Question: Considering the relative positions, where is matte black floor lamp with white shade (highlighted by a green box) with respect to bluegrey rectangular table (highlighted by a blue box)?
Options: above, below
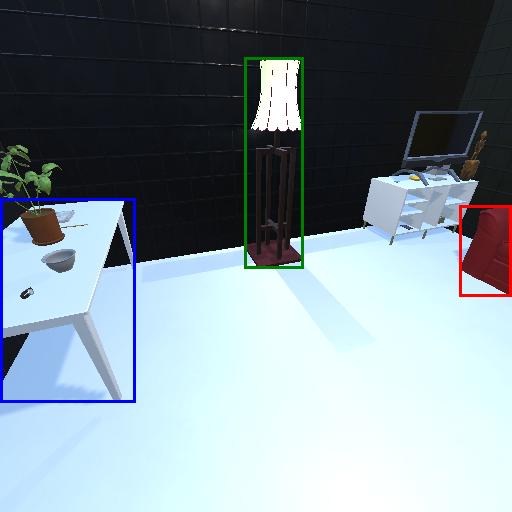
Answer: above